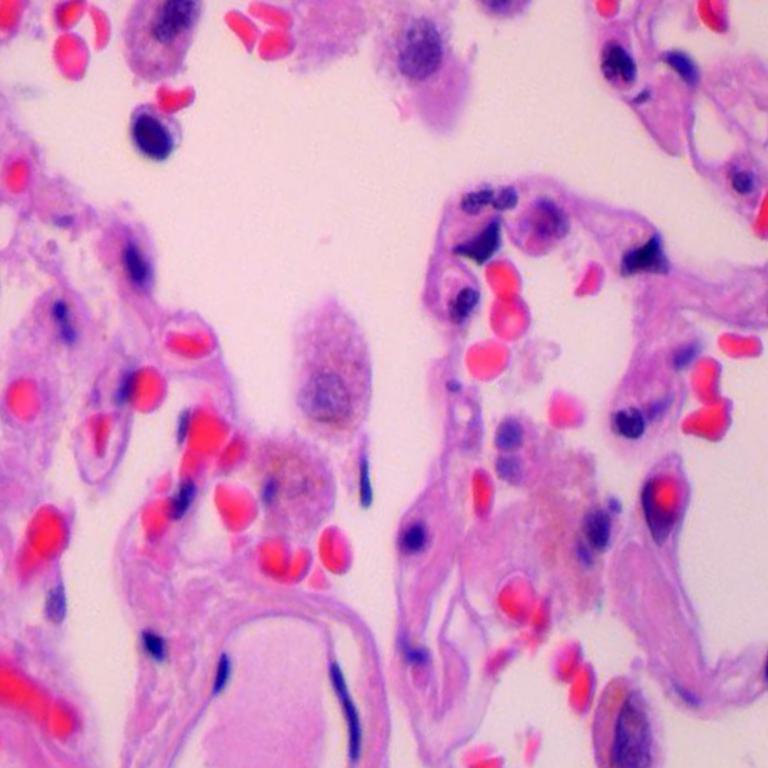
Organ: lung
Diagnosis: benign